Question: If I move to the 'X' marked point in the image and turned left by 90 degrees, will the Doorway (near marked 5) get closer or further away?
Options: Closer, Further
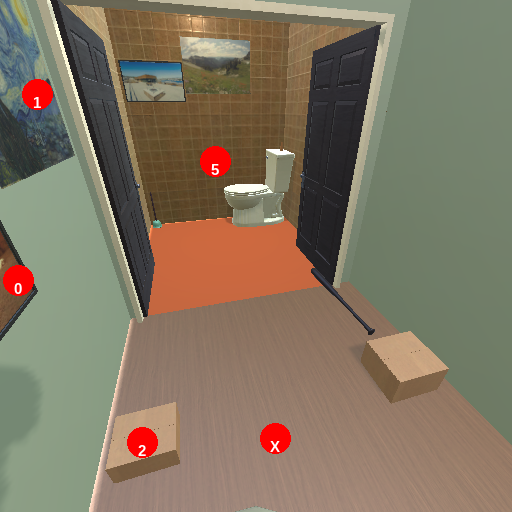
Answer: Closer